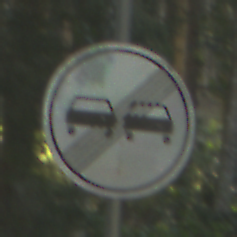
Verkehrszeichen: EndeUeberholverbot
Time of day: MorningAfternoon
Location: Outdoor (Nature)
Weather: Clear
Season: NotSpecified
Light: Natural